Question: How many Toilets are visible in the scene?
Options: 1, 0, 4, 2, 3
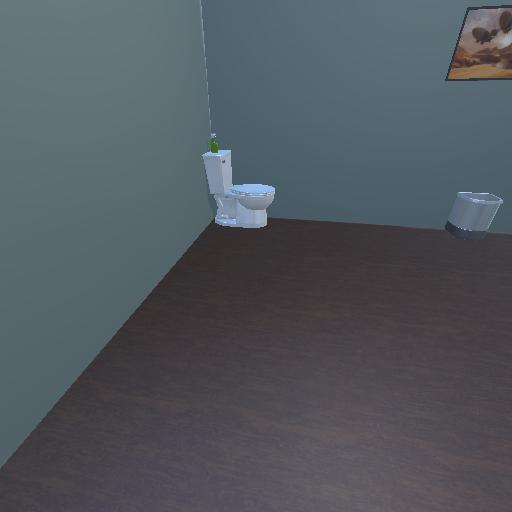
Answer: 1